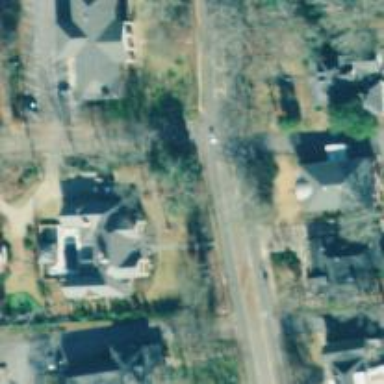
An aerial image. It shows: Residential road with asphalt surface and separate sidewalk.